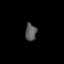
Tissue: lung
Cell type: Epithelial cells
Senescence score: 0.1839
Nuclear area (px): 189
Mean DAPI intensity: 90.212